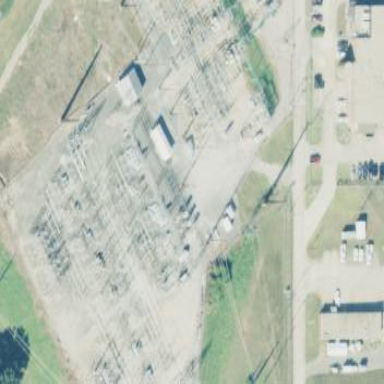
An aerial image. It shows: Outdoor power substation surrounded by fence. This substation operates at the transmission level.